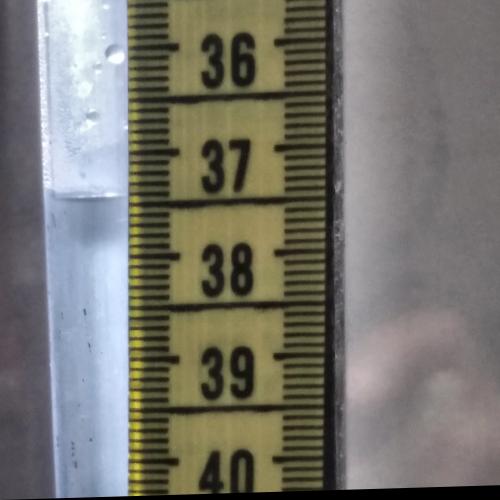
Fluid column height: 37.4 cm